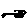
Label: car